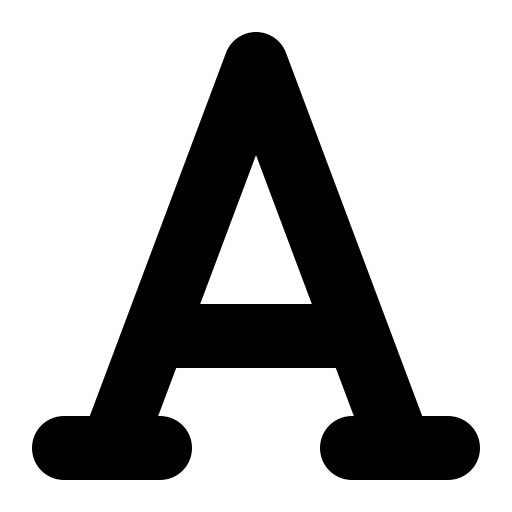
Tags: icon, FontAwesome, fa-icon, solid, font